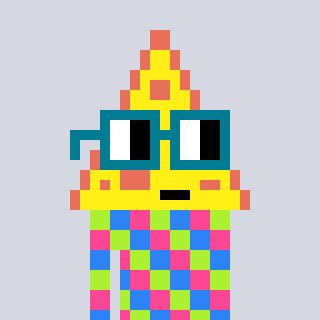
a pixel art character with square dark green glasses, a pizza-shaped head and a darkpink-colored body on a cool background